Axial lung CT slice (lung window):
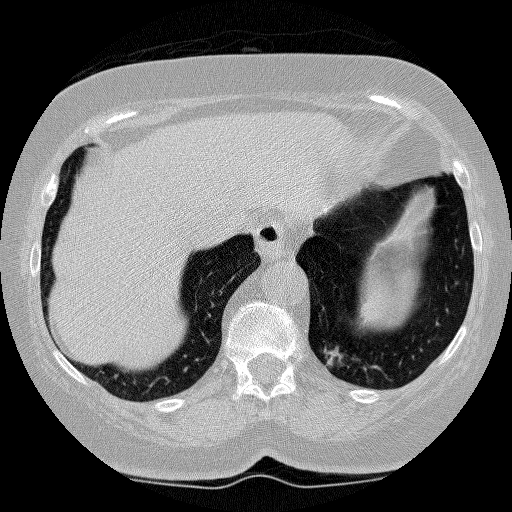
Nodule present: yes
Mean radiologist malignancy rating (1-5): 4.25